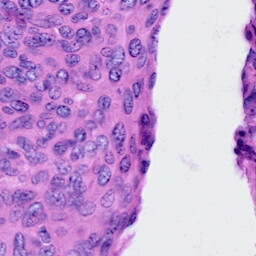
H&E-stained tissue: Cervix